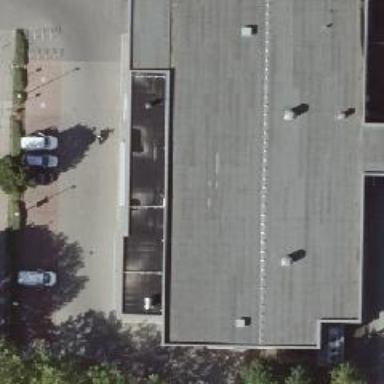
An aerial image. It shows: Flat roofed retail building that is supermarket.